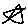
Label: star